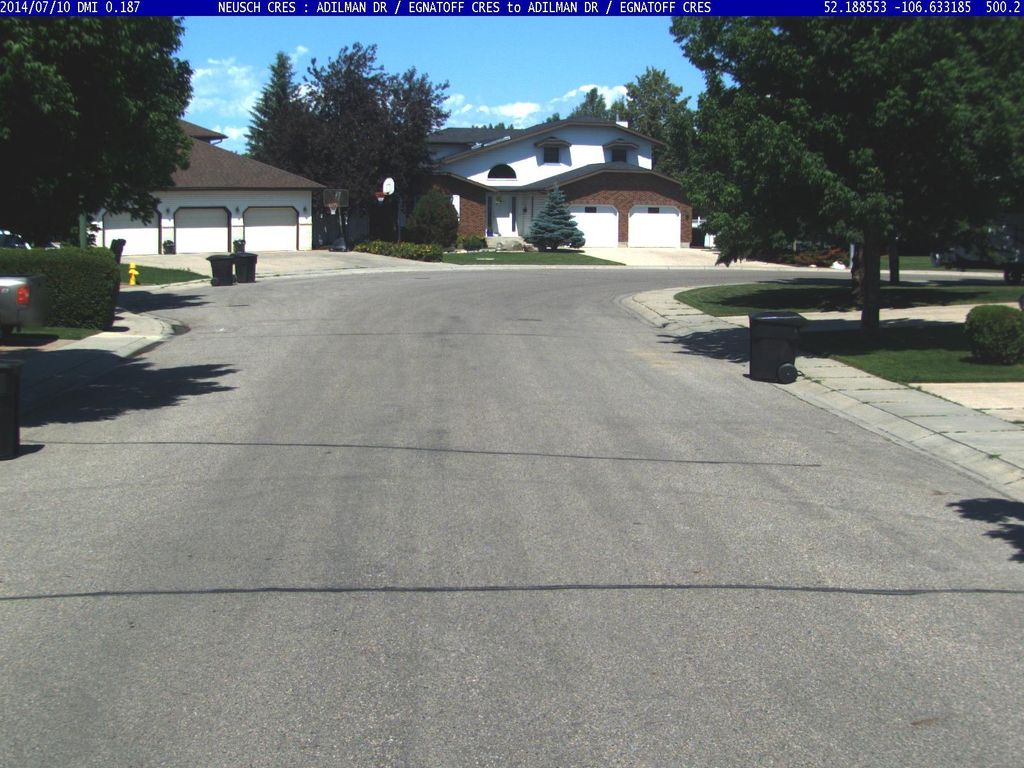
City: saskatoon